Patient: sex M, age 66
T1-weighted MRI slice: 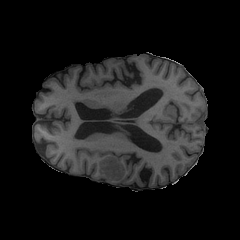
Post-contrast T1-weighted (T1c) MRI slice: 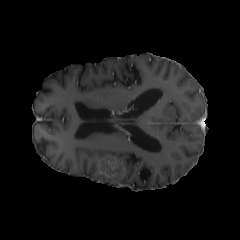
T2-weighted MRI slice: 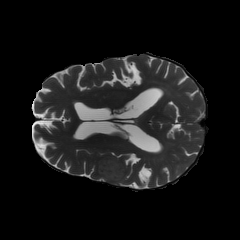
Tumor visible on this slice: yes
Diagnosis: Glioblastoma, IDH-wildtype
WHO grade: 4